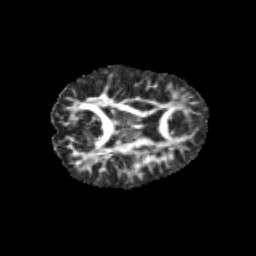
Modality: FA
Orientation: axial
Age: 9
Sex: female
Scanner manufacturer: siemens
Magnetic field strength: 3 T
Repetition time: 3.8 s
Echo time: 0.07 s